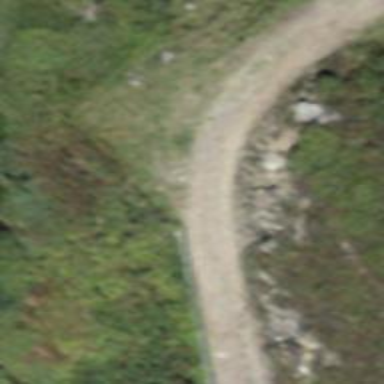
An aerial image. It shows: Track with very rough surface.